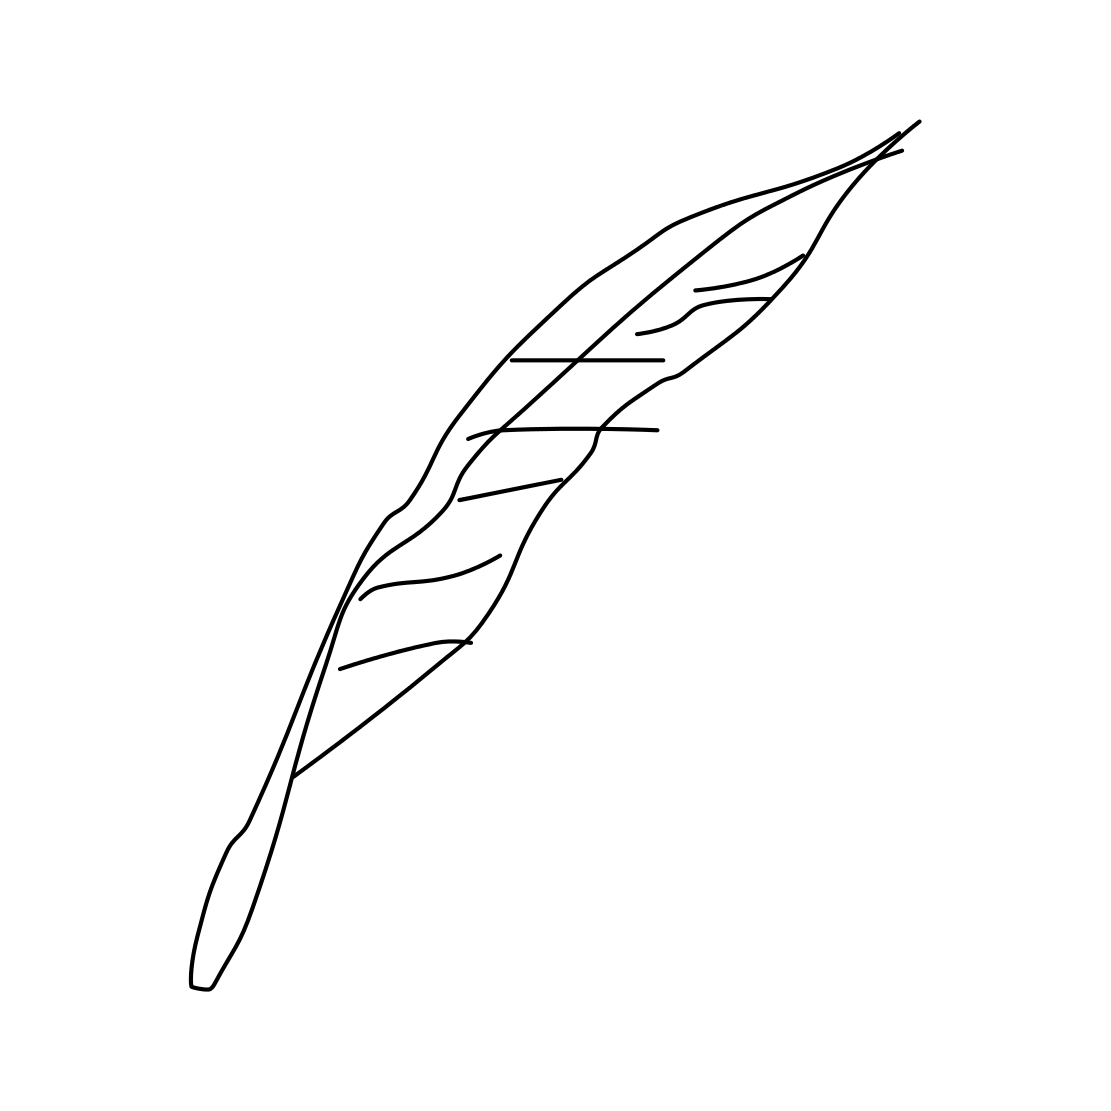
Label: feather